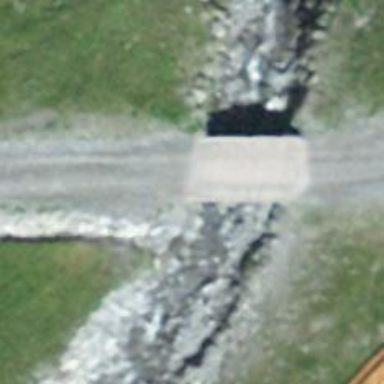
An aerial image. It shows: Track road on gravel surface leading over bridge with grade 2 track type.